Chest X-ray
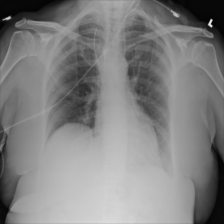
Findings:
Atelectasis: negative
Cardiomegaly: negative
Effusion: negative
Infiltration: negative
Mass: negative
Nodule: negative
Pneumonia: negative
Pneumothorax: negative
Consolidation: negative
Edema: negative
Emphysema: negative
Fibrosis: negative
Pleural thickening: negative
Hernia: negative